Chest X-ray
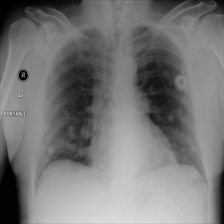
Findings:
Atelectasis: negative
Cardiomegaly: negative
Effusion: negative
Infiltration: negative
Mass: negative
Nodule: positive
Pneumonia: negative
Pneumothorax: negative
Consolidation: negative
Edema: negative
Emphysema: negative
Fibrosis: negative
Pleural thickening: negative
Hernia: negative